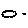
Label: cloud